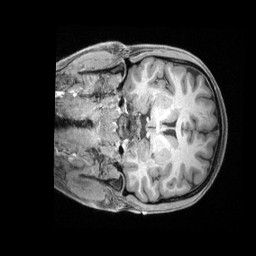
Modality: T1w
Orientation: coronal
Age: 24
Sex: female
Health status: healthy
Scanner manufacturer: siemens
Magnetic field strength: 3 T
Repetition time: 2.4 s
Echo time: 0.00228 s